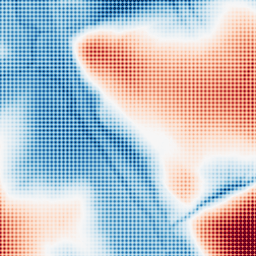
Category: morphological
Decomposition family: tophat_combined
Decomposition parameters: size: 100
Upsampling method: sinc_blackman
Upsampling parameters: scale: 4
kernel_size: 4
Upsampling scale: 4